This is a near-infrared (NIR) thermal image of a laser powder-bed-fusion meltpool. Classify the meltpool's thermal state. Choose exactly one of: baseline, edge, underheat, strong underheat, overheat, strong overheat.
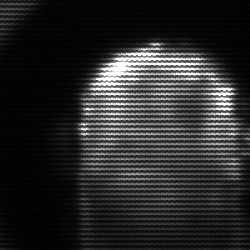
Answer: baseline